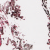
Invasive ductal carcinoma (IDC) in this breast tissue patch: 0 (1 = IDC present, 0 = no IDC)